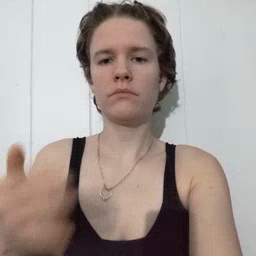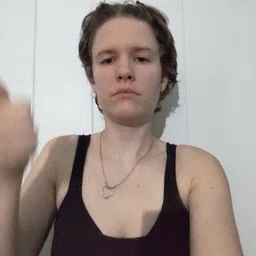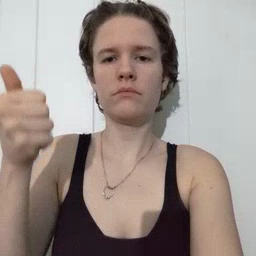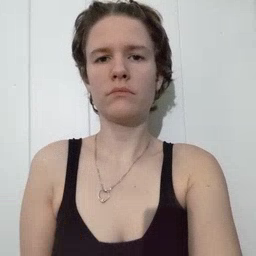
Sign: jeans